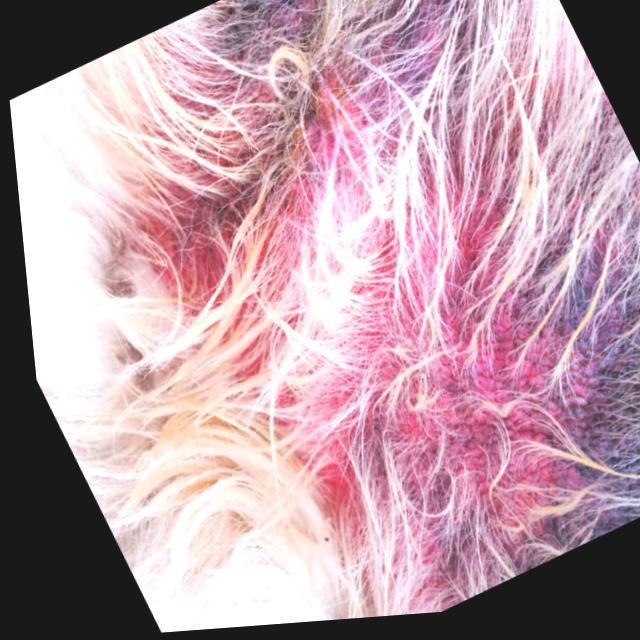
Canine fungal skin infection — characterized by alopecia, scaling, crusting, and circular lesions. Common agents include Malassezia and Candida species.